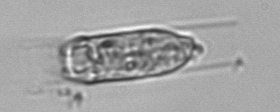
Label: Eutintinnus